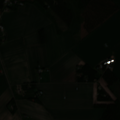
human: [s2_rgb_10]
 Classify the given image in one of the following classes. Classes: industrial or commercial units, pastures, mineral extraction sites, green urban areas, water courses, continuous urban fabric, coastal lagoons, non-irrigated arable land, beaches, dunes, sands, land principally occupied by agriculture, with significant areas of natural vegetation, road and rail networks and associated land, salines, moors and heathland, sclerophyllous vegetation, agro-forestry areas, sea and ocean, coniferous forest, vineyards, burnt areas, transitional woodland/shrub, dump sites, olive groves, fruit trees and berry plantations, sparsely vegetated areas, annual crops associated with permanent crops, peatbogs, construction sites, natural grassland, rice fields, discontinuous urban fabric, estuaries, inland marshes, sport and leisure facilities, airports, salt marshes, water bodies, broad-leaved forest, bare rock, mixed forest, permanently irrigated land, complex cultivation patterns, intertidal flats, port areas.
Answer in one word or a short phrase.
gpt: non-irrigated arable land, land principally occupied by agriculture, with significant areas of natural vegetation, coniferous forest, mixed forest